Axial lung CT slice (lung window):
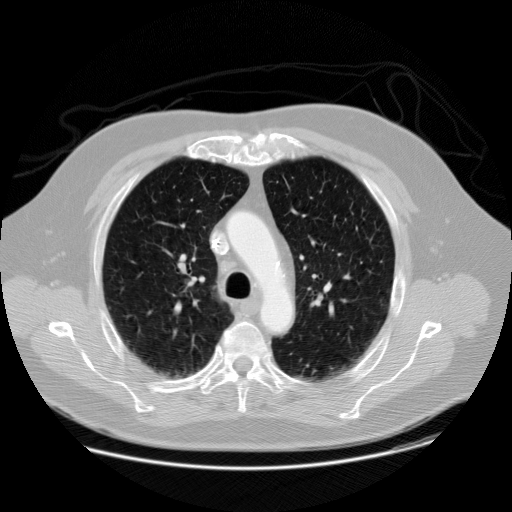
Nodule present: no